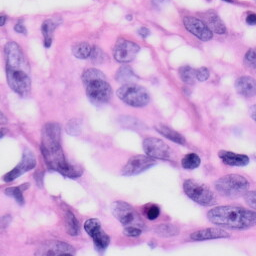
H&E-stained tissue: Skin